Interaction volume radius: 5 \u00c5
Interaction volume height: 15 \u00c5
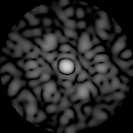
Disorder parameter: 0.6789